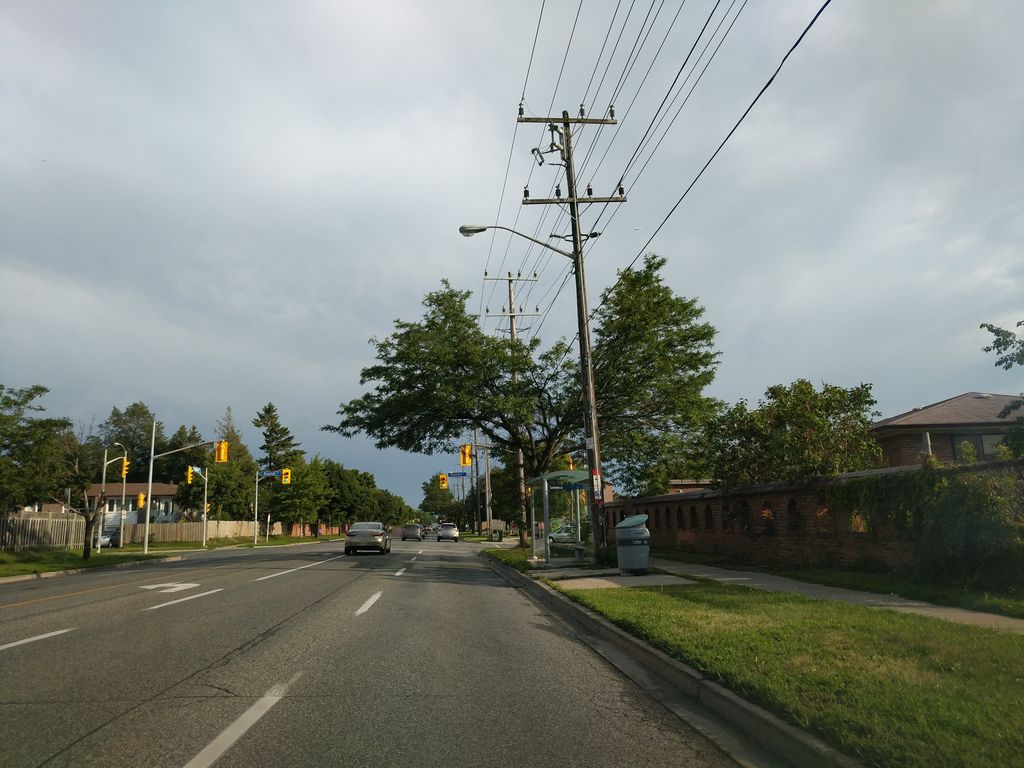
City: toronto